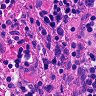
Metastatic tissue present: no